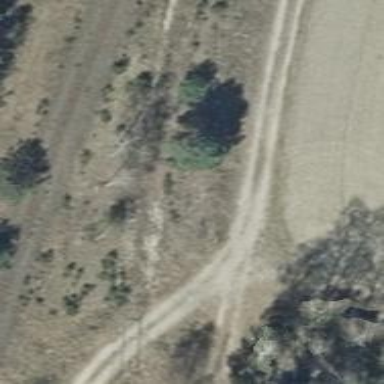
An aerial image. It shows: Dirt track with grade 3 quality.